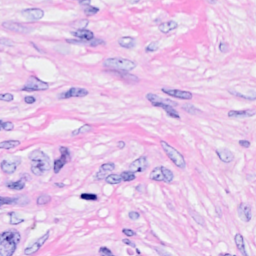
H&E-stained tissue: Breast